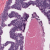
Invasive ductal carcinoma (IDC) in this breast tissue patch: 0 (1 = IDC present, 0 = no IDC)